Question: I have this piece of code which suggests for a certain animal which other animals can coexist to it under those circumstances:
'''
suggest(X) :- bigAnimal(X),bigAnimal(Y),coexist(X,Y),write(Y),nl,fail.
'''
This loops until fail.My issue is that it prints out also the variable

How can I exclude it from the output, thx in adcavance.
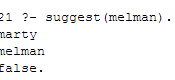
Answer: '''
suggest(X) :-
bigAnimal(X), bigAnimal(Y), X \== Y, coexist(X,Y), write(Y), nl, fail.
'''